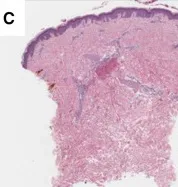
(B) Area of induration at previous insulin injection site on admission, with evolving erythema, ecchymosis, and petechiae.
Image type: pathology (h&e)